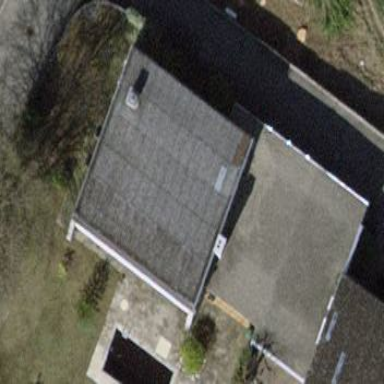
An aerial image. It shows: Detached building.